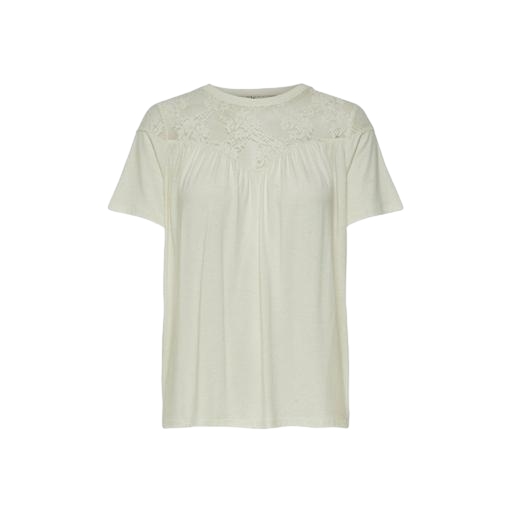
lace-yoke t-shirt, short-sleeve top only macy, lace yoke tee, white background